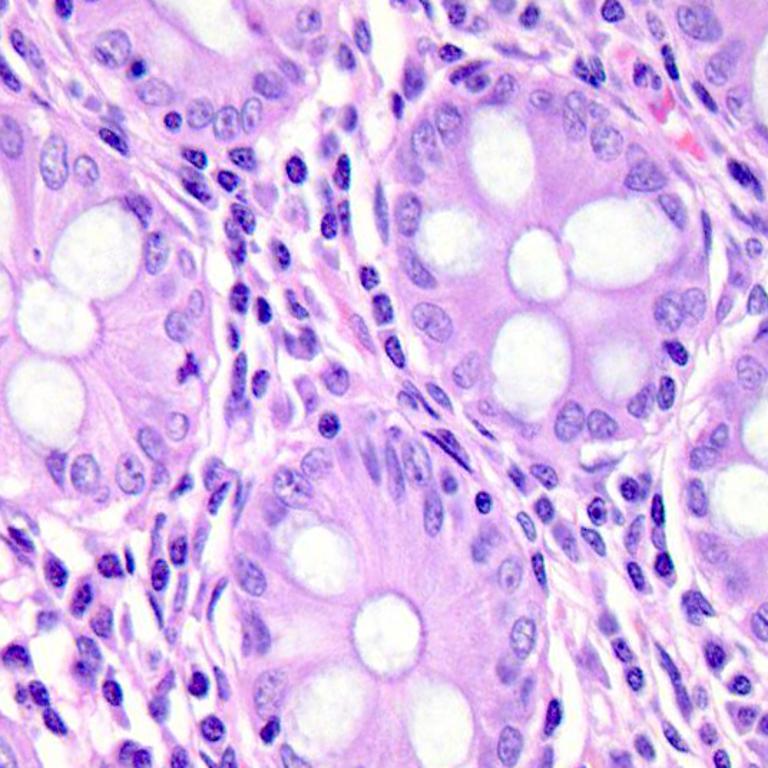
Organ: colon
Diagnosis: benign